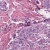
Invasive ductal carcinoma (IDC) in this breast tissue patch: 1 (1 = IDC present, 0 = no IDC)